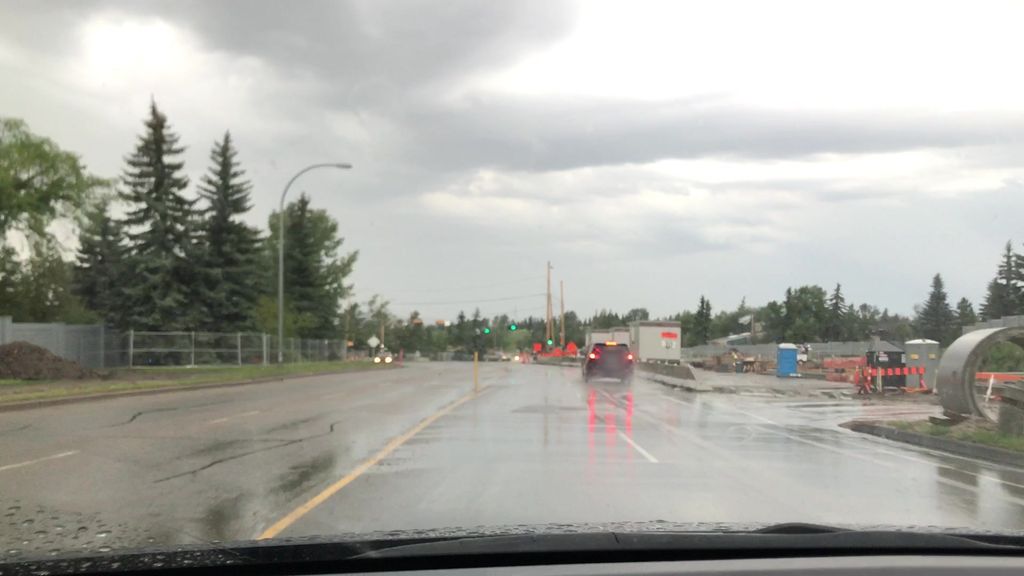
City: edmonton